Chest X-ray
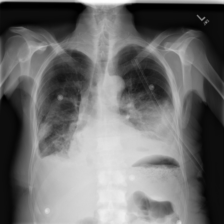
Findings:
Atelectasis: negative
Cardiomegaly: negative
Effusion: negative
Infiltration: positive
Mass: negative
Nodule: negative
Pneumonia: negative
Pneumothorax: negative
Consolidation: negative
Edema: negative
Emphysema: negative
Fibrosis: negative
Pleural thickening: negative
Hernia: negative